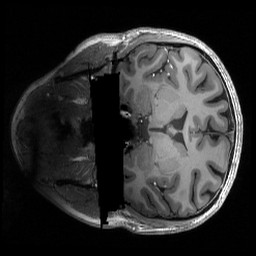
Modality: T1w
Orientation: coronal
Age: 25
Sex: female
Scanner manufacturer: siemens
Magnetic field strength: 6.98 T
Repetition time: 2.53 s
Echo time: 0.00176 s